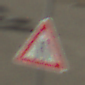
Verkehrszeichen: EinseitigVerengteFahrbahnRechts
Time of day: MorningAfternoon
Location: Outdoor (RoadRail)
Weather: PartlyCloudy
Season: NotSpecified
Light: Natural